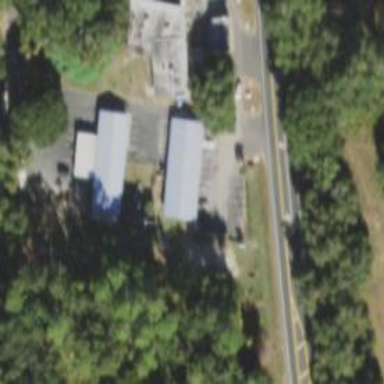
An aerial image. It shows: Veterinary facility.